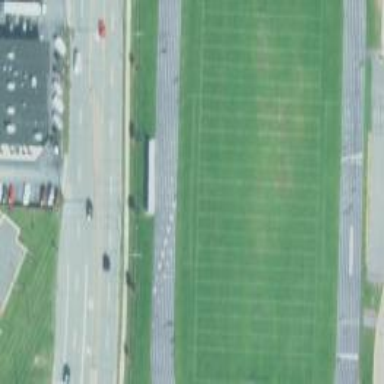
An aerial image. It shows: American football pitch with grass surface.